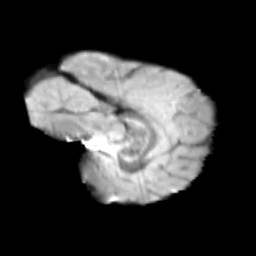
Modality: T2w
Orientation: sagittal
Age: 13
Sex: female
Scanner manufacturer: siemens
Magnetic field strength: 3 T
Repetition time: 3.8 s
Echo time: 0.07 s